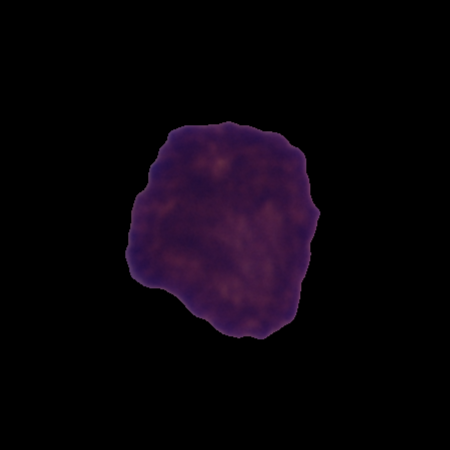
Label: cancer